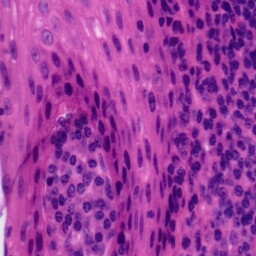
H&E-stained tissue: Tonsil